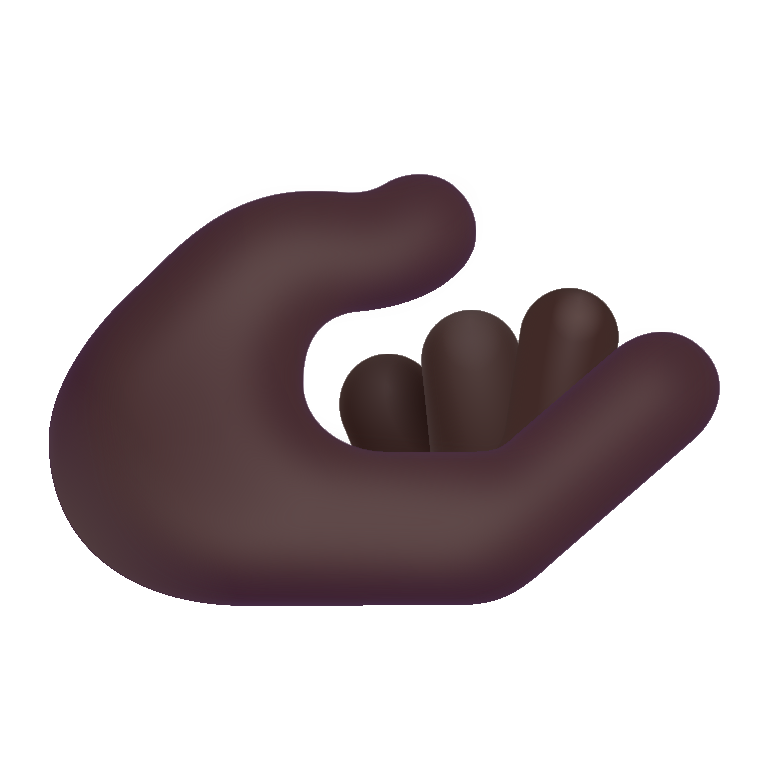
palm up hand color dark